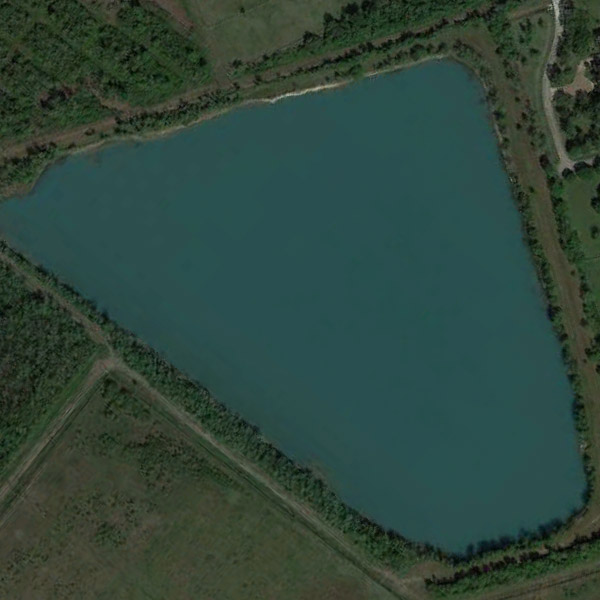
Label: Pond